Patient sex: M
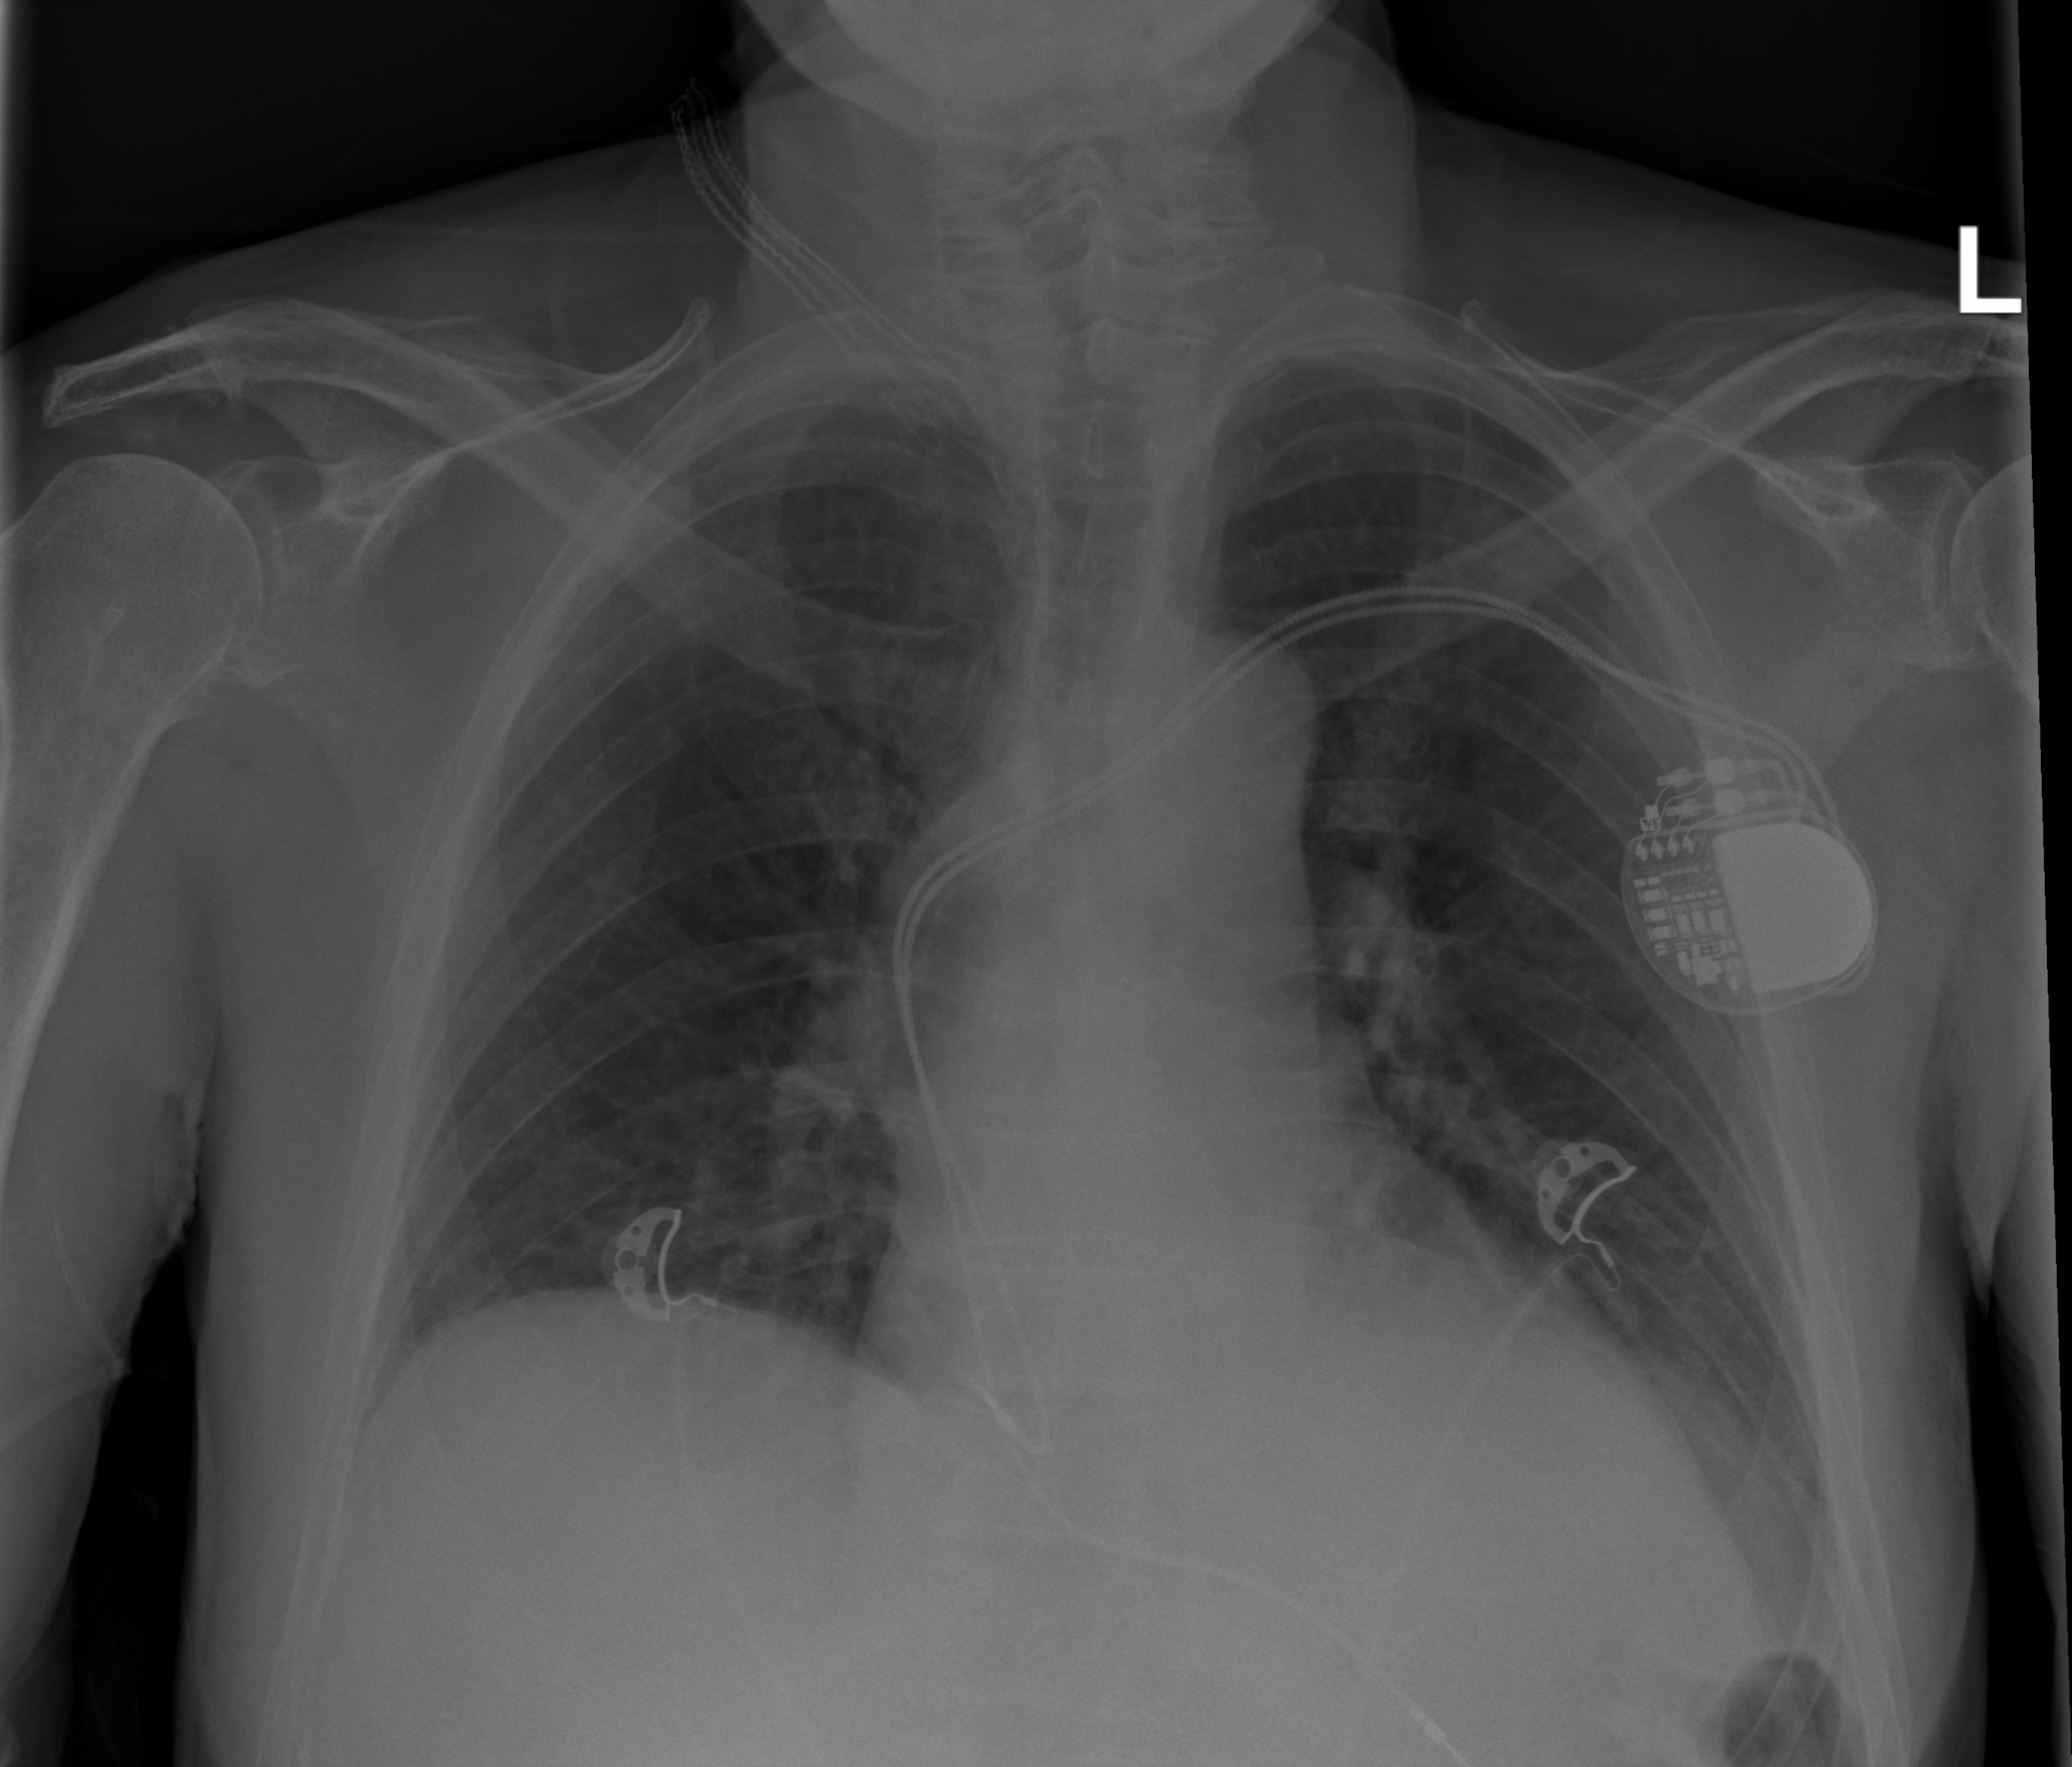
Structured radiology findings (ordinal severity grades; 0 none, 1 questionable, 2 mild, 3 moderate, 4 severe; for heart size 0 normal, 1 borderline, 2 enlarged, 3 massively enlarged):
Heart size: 2
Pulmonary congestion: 0
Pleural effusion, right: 0
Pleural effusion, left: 2
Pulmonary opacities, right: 0
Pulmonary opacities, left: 0
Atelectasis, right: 0
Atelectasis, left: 2